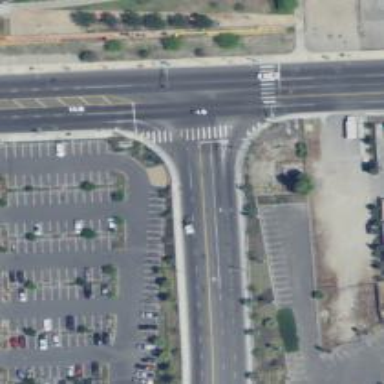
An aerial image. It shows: Solid stop line on the road marking.